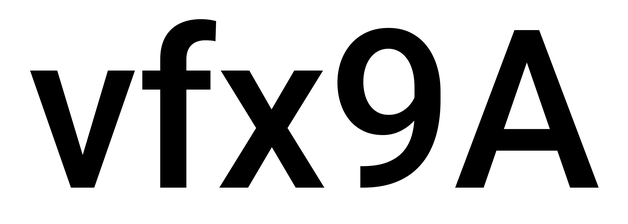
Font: Roboto_Medium